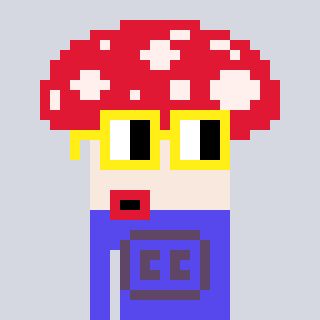
a pixel art character with square yellow glasses, a mushroom-shaped head and a computerblue-colored body on a cool background